Interaction volume radius: 5 \u00c5
Interaction volume height: 20 \u00c5
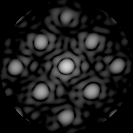
Disorder parameter: 0.1489